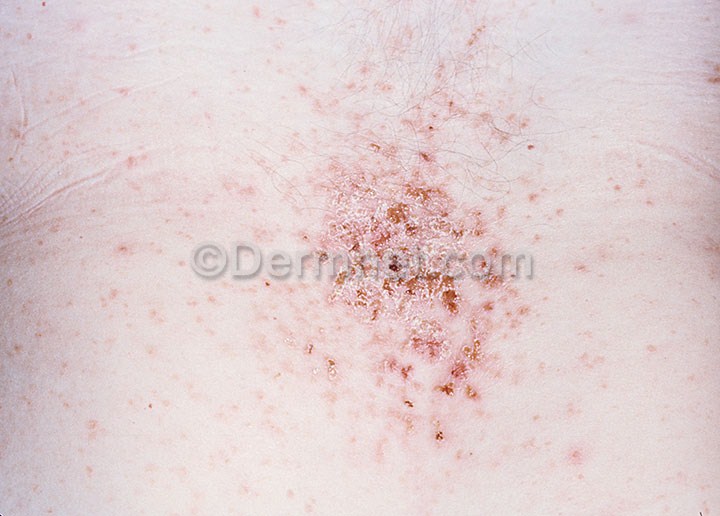
Disease: Bullous Disease Photos